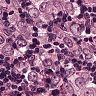
Metastatic tissue present: yes